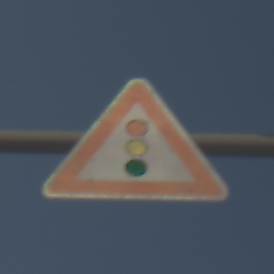
Verkehrszeichen: Lichtzeichenanlage
Umgebung: Outdoor, Suburban
Tageszeit: MorningAfternoon
Wetter: Clear
Licht: Natural
Jahreszeit: NotSpecified
Kontrast: HighContrast